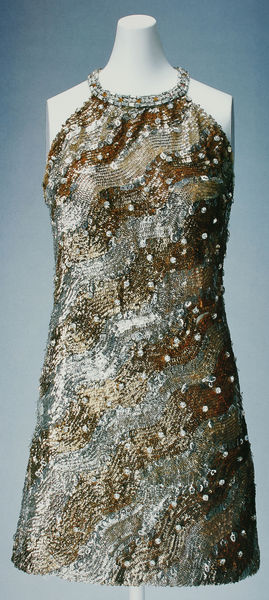
Titel: Kleid
Künstler: Pierre Cardin
Standort: Kyoto (Japan)
Institution: Kyoto Costume Institute
Schlagwörter: blau, weiß, braun, kleid, türkis, mode, kragen, silber, hals, stickerei, stoff, perlen, schulter, wellen, linien, glanz, abendkleid, foto, fotografie, schulterfrei, glitzer, puppe, sommerkleid, kurz, ständer, träger, ärmellos, pailetten, top, pailletten, mini, minikleid, trägerlos, lurex, cocktailkleid, apllikation, glitzert, neckholdr